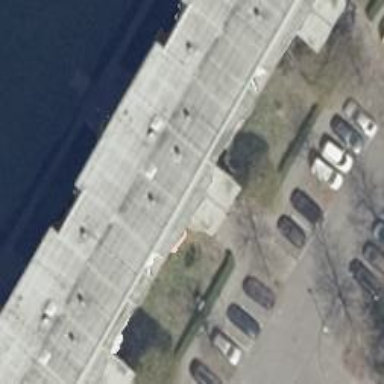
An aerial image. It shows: Apartment building with flat roof.